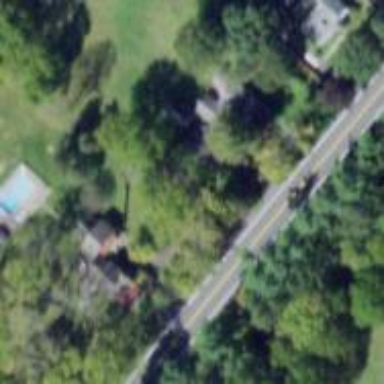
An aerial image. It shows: Driveway leading to service road.